Aerial crown-view tile of a tropical tree (Barro Colorado Island, Panama), acquired 20240813:
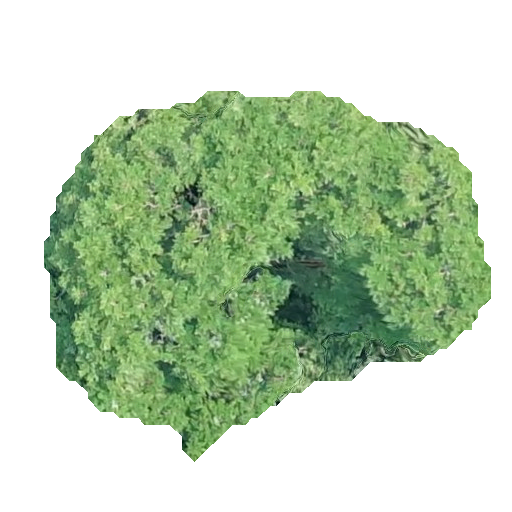
Species: Platypodium elegans
GBIF accepted scientific name: Platypodium elegans
Crown area: 175.774 m²